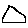
Label: triangle